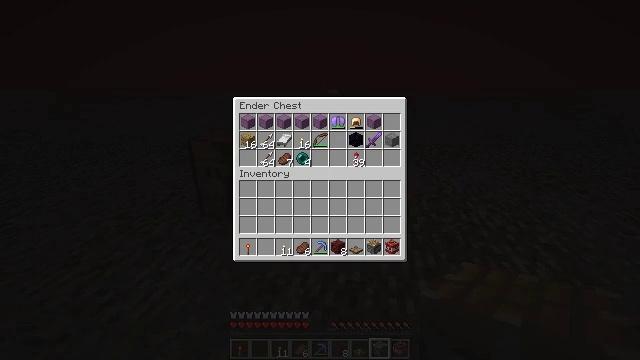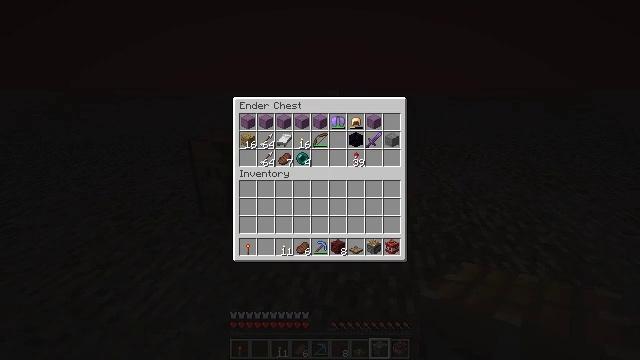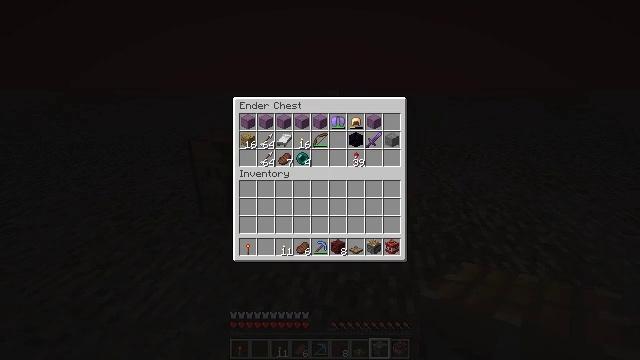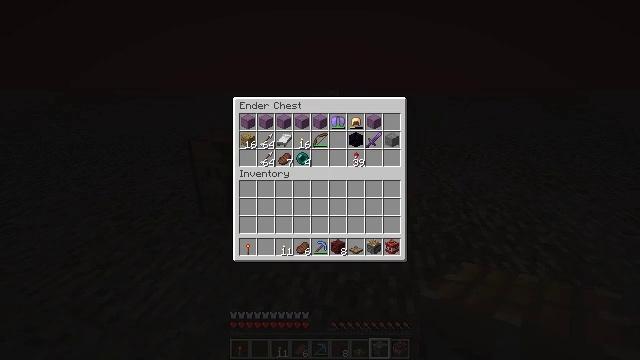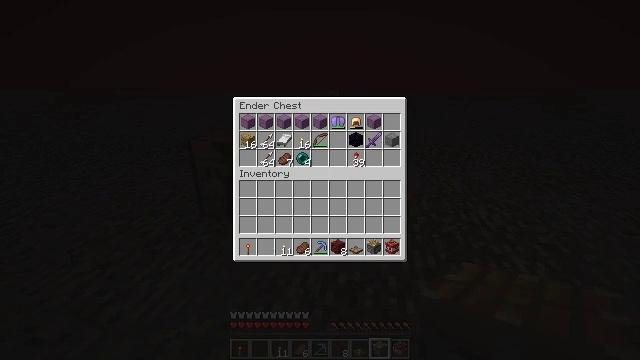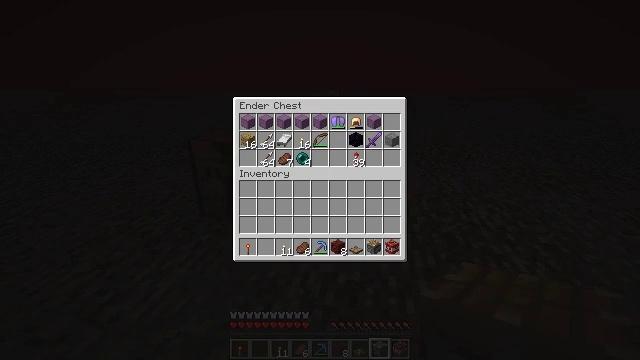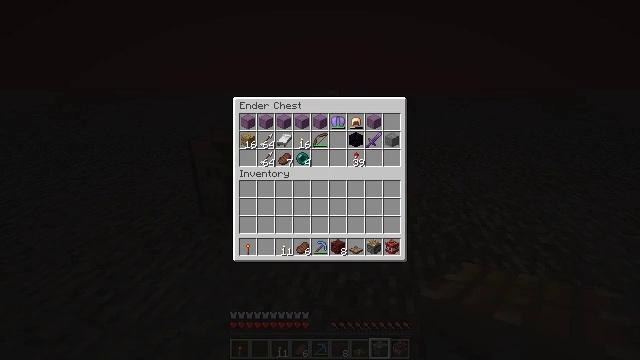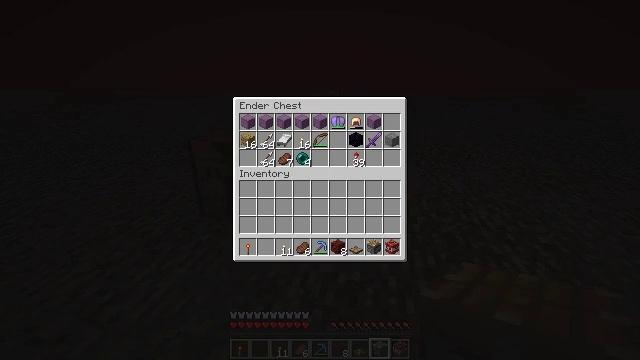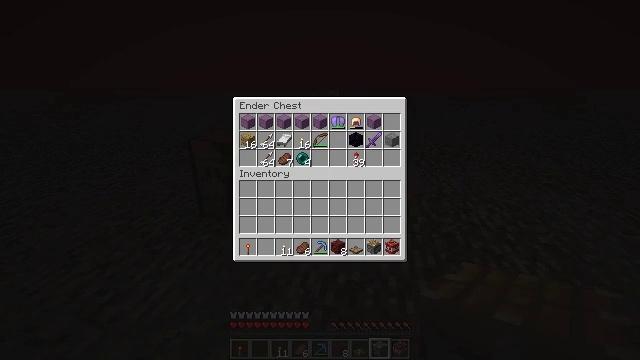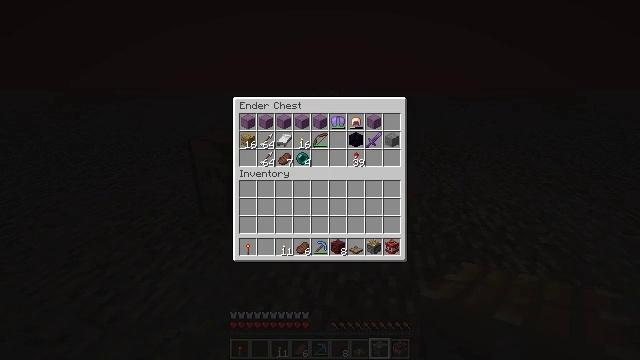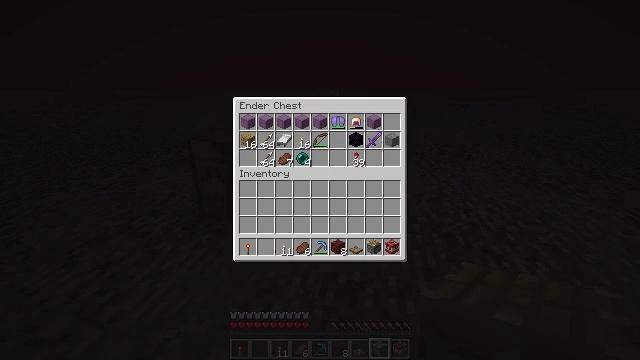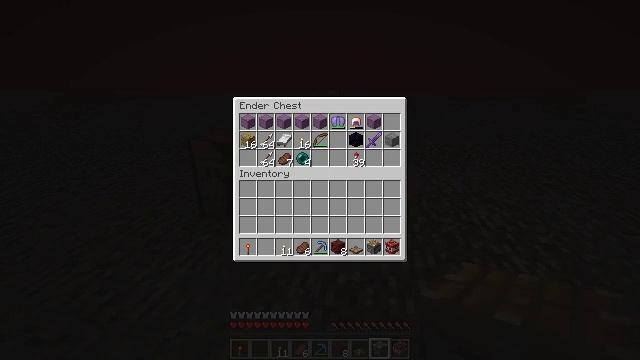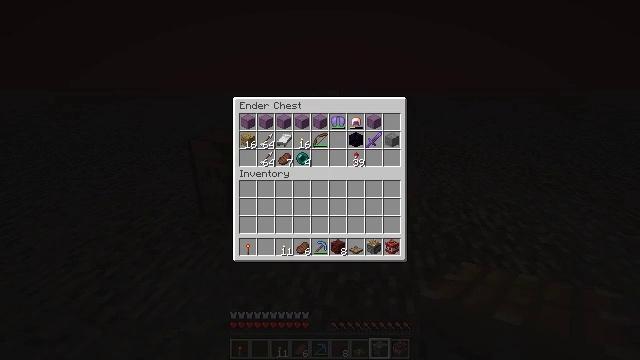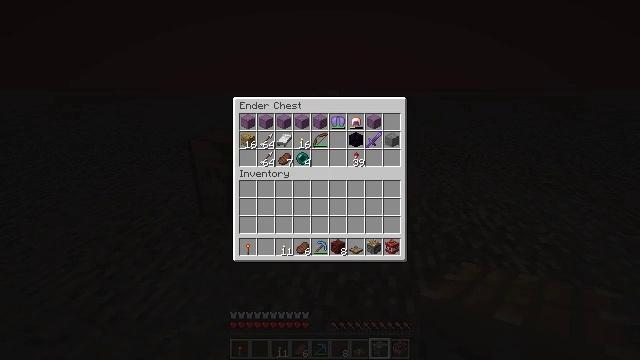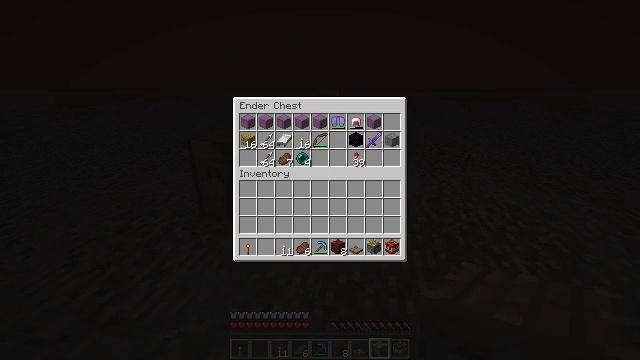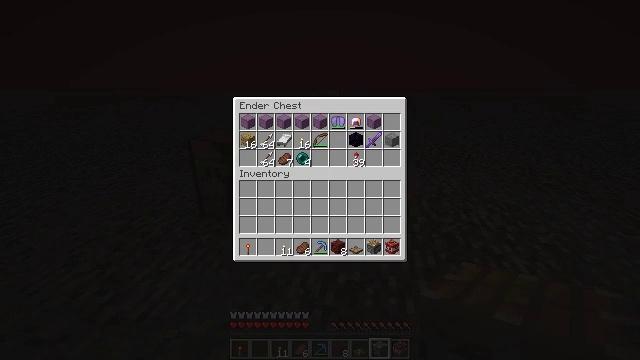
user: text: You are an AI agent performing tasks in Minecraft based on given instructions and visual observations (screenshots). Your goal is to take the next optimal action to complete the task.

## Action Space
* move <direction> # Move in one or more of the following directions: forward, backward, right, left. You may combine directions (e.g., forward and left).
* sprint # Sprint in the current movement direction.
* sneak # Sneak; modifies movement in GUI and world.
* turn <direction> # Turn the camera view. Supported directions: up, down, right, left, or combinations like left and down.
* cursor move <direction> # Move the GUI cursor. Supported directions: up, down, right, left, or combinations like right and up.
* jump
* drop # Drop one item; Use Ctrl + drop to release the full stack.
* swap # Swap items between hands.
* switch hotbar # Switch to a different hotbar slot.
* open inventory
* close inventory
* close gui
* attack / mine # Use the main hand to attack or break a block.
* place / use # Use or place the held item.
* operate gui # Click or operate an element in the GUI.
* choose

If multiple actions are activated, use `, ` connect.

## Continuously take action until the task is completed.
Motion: motion action
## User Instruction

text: Gather the lever into your inventory.
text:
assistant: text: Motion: cursor move right
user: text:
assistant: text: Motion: cursor move right
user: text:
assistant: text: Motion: no_op
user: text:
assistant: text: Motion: no_op
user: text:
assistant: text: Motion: no_op
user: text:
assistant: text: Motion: no_op
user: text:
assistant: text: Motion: no_op
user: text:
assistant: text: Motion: no_op
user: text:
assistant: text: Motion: no_op
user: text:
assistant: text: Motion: no_op
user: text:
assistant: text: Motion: no_op
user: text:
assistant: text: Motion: no_op
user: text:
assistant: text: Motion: no_op
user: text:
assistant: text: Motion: no_op
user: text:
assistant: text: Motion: no_op
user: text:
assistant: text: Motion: no_op
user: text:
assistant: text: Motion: no_op
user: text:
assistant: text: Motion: no_op
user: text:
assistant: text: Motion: no_op
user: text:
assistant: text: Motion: no_op
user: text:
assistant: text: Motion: no_op
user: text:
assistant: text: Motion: no_op
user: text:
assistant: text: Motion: no_op
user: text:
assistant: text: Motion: no_op
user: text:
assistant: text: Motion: no_op
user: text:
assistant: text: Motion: no_op
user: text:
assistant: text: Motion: no_op
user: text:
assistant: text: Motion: no_op
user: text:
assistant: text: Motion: no_op
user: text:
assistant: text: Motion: no_op